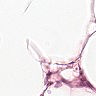
Metastatic tissue present: no